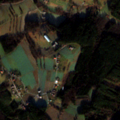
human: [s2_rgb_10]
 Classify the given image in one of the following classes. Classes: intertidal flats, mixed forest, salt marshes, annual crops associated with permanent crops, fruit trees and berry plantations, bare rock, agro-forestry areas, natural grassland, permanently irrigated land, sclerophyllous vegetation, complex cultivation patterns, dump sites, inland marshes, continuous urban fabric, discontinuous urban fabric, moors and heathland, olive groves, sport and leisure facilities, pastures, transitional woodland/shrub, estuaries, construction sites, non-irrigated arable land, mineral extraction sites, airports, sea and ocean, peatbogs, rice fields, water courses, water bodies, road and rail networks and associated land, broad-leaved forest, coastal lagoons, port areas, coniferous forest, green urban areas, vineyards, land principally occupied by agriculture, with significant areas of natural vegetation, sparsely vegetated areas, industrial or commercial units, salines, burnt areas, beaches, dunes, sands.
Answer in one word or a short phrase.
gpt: discontinuous urban fabric, non-irrigated arable land, complex cultivation patterns, land principally occupied by agriculture, with significant areas of natural vegetation, broad-leaved forest, coniferous forest, mixed forest